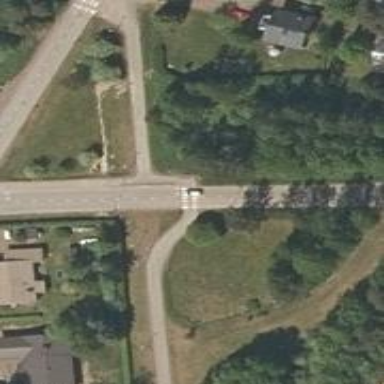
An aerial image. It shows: Uncontrolled crossing on the road.